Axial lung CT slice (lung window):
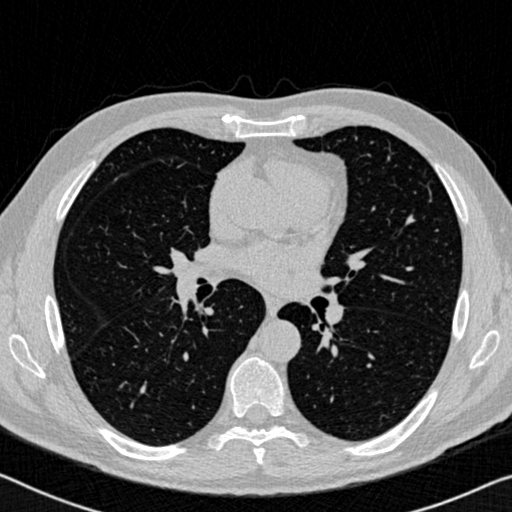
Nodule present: no